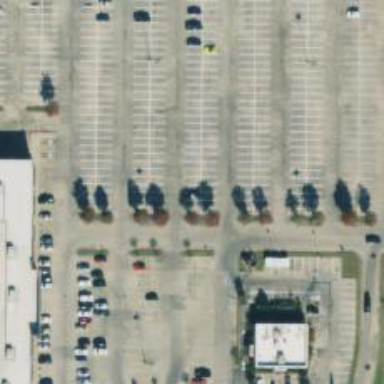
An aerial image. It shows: Parking space.